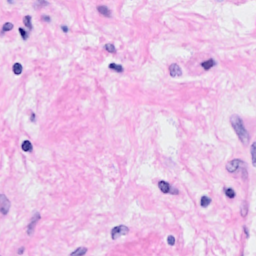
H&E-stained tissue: Breast